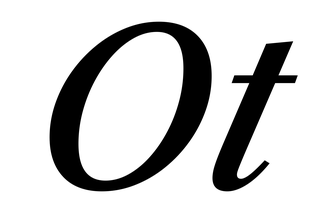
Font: LibreCaslonText-Italic_Medium_Italic